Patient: sex M, age 64
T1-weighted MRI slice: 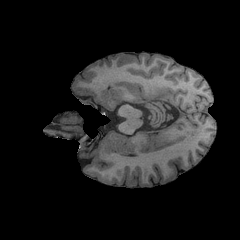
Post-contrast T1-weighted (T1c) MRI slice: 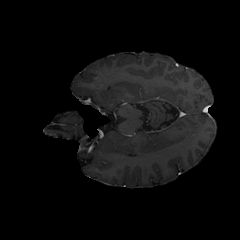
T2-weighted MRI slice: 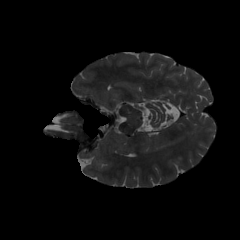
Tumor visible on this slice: yes
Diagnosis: Glioblastoma, IDH-wildtype
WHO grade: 4